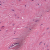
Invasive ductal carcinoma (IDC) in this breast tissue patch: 0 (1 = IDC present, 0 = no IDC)